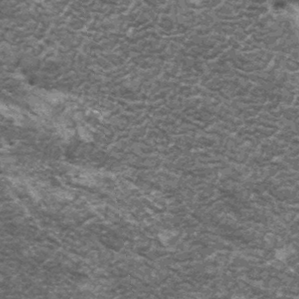
Label: frost